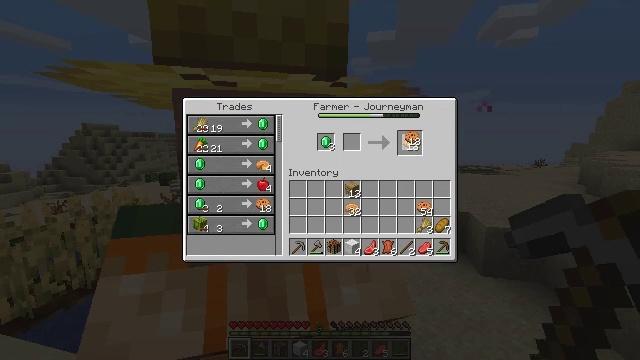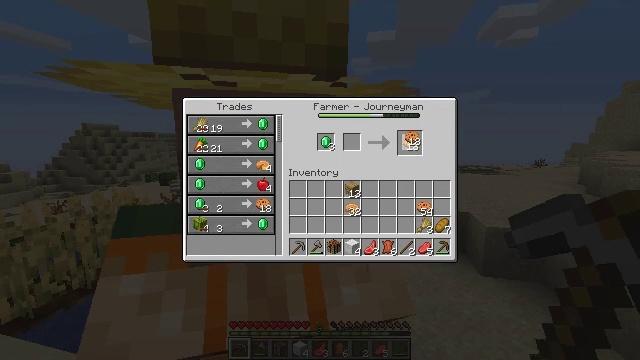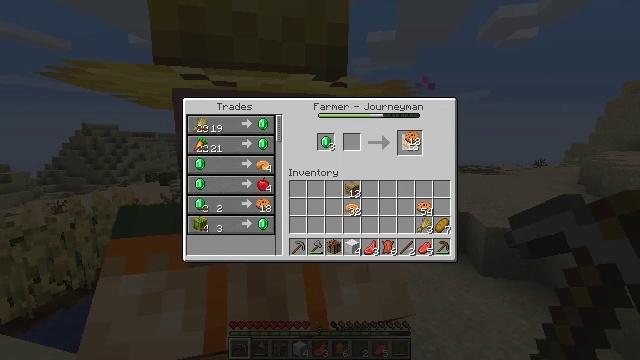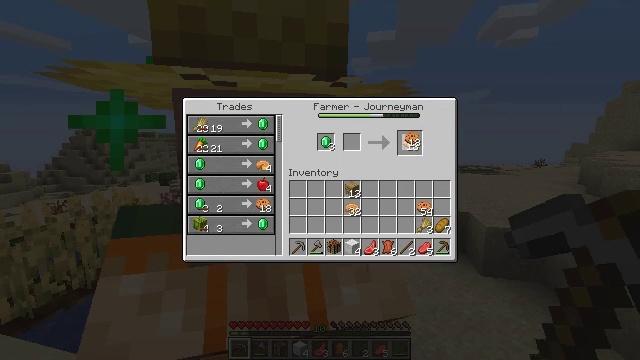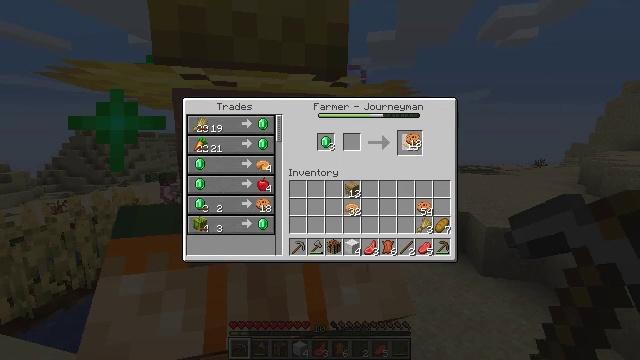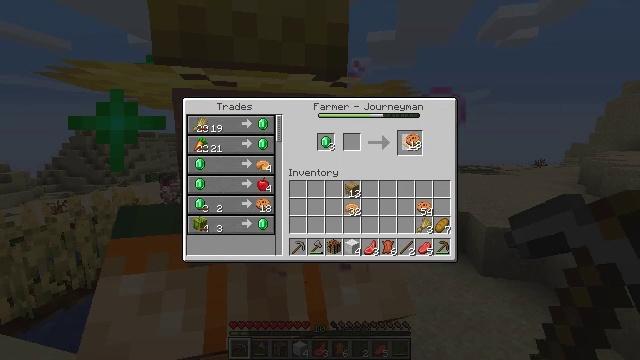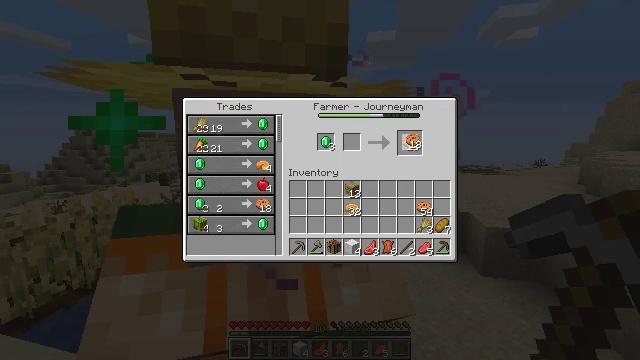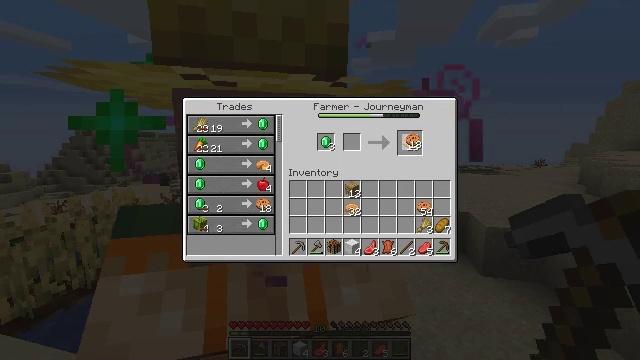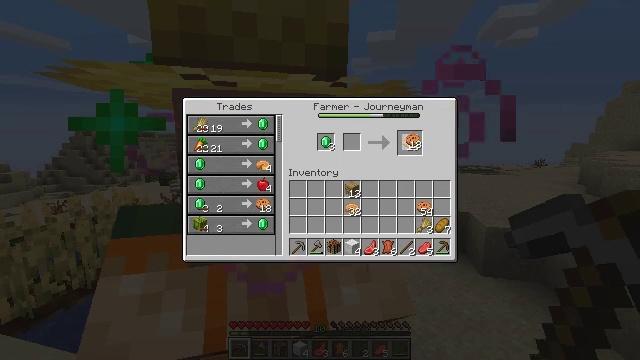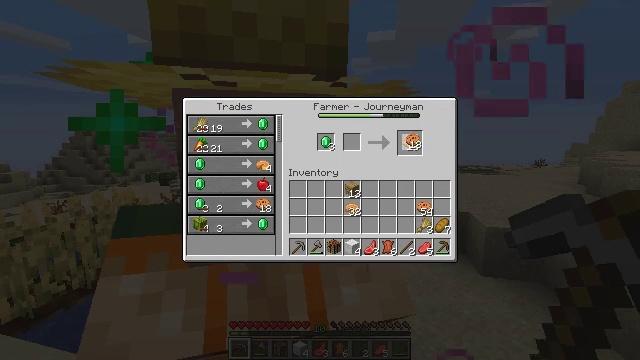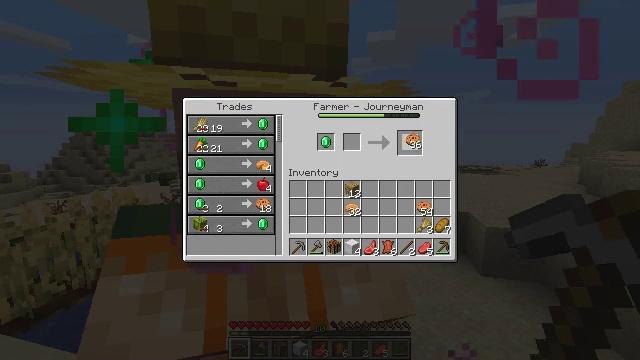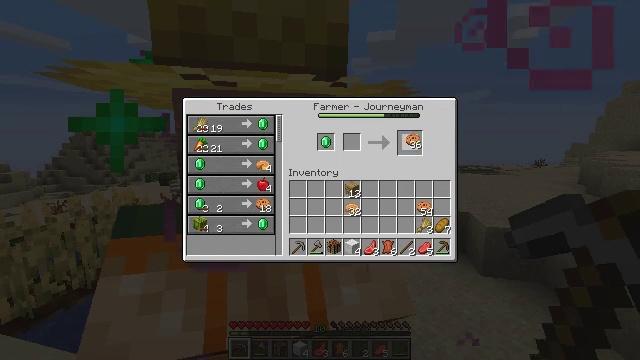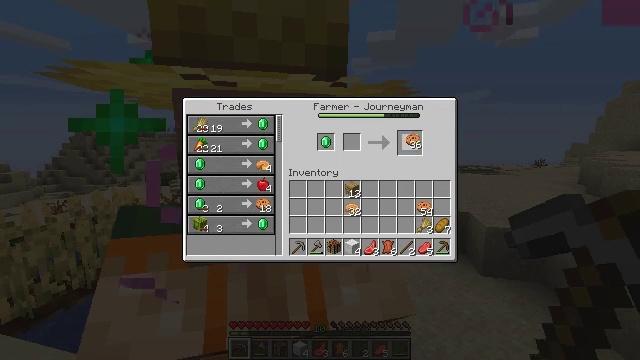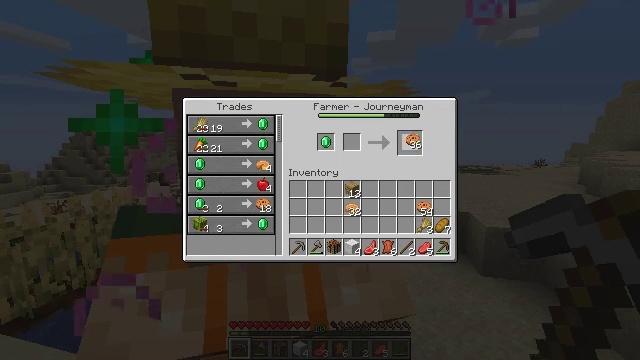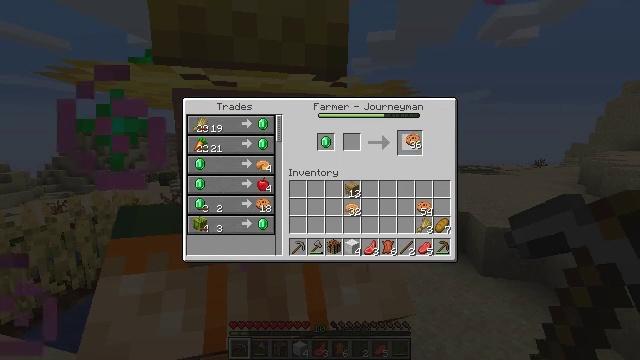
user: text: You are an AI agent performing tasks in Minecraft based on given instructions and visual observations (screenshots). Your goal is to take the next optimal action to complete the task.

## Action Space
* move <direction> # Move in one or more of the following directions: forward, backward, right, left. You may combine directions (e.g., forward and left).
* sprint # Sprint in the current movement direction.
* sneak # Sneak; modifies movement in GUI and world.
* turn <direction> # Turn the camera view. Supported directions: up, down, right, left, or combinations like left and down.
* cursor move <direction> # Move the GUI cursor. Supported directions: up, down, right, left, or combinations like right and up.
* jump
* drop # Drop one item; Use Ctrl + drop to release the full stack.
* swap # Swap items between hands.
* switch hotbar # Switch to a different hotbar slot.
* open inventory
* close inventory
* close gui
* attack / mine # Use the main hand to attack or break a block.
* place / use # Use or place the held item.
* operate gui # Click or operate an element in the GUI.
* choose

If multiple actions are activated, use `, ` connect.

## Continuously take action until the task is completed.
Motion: motion action
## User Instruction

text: Craft a delicious cookie.
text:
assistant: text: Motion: no_op
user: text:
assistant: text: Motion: no_op
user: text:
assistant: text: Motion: no_op
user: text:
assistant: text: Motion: no_op
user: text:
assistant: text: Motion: no_op
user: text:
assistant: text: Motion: no_op
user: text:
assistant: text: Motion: operate gui
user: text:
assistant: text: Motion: operate gui
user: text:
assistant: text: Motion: operate gui
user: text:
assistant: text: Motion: no_op
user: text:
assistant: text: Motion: no_op
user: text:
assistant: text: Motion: no_op
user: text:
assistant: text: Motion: no_op
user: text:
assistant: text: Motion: no_op
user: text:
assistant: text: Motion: no_op